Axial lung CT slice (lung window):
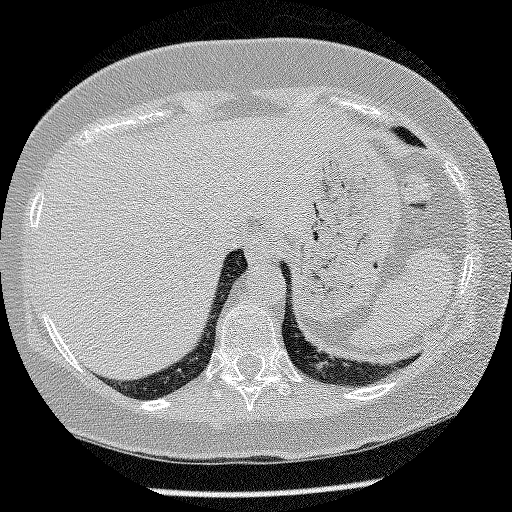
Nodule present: no